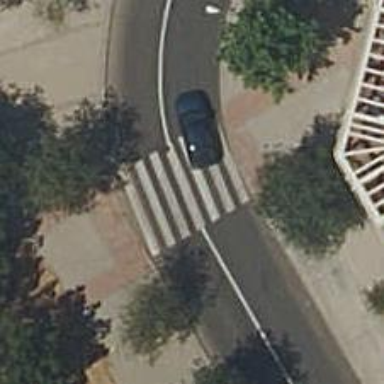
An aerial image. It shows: Uncontrolled zebra crossing on the road.